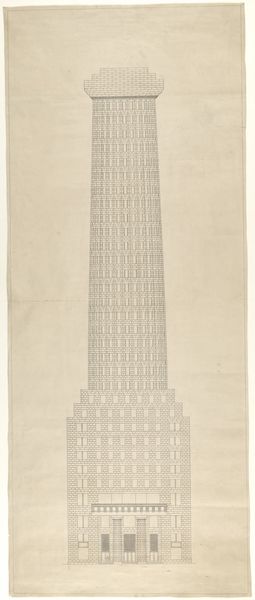
Titel: The Chicago Tribune Column, Chicago, Michigan Avenue/Austin Avenue/St. Clair Street, Fassade mit Steinschnitt, gez. Bittner
Künstler: Adolf Loos
Standort: Wien
Institution: Albertina, Wien
Schlagwörter: weiß, stadt, fenster, grau, skizze, säule, säulen, zeichnung, gebäude, haus, hochformat, architektur, blass, geschichte, lang, stein, schlank, rund, schornstein, turm, papier, ansicht, türen, grafik, fabrik, arches, architecture, balcony, column, columns, white, window, black, gray, grey, jugendstil, windows, print, stufen, hoch, eingang, eckig, symmetrisch, bleistift, entwurf, portal, portikus, stone, building, house, roof, tower, etagen, plan, entrance, narrow, drawing, stockwerke, cap, etching, illustration, sketch, schaft, bau, babel, plaster, door, kubisch, historisch, riss, bauwerk, city, vorsprünge, architekturzeichnung, doors, rectangle, brick, bricks, gate, stories, symmetry, art, hochhaus, pencil, circles, long, wolkenkratzer, new york, tan, round, tall, art deco, skyscraper, hichhaus, cones, high, stucco, stop, pillars, deco, tapered, high rise, böeistift, viele stockwerke, ziggurat, ftüren, columnar, skyscaper, capstone, fenestration